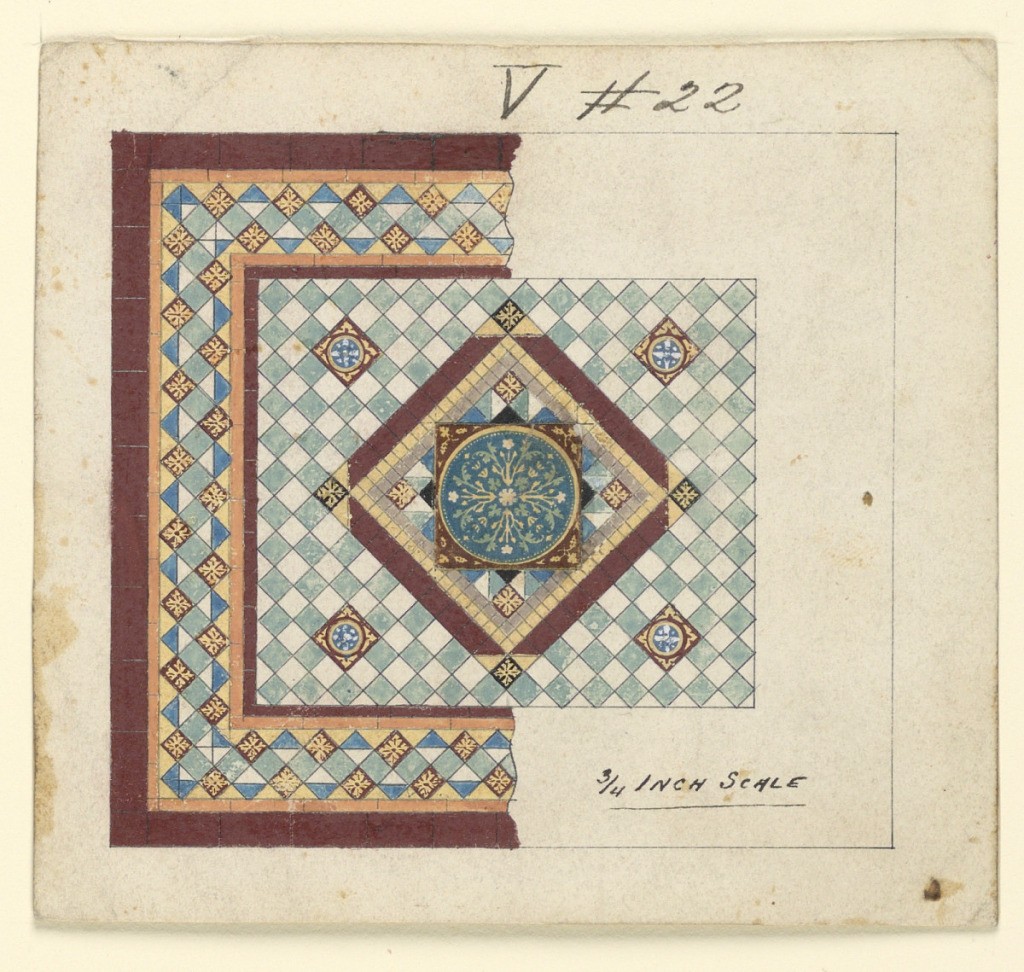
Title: Design for Mosaic Floor
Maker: Frederick Krieg, American, b. Germany 1852–1932
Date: ca. 1900
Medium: Brush and gouache, pen and black ink, graphite on white wove paper
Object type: Drawing
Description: Central geometric motif with round floral ornament.